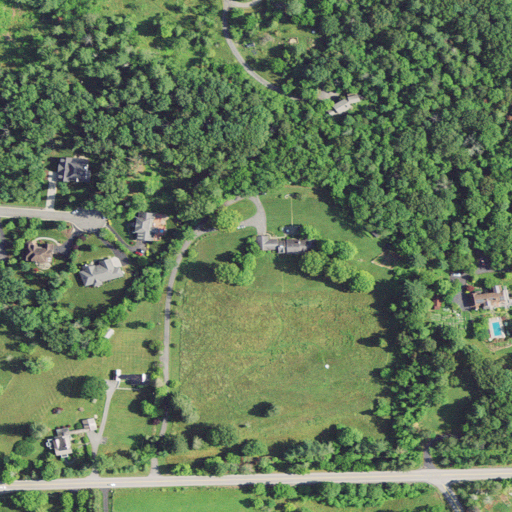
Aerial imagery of mountain in West Virginia named Wagner Hill containing deciduous forest, pasture, mixed forest, open development, low intensity development, medium intensity development, and evergreen forest